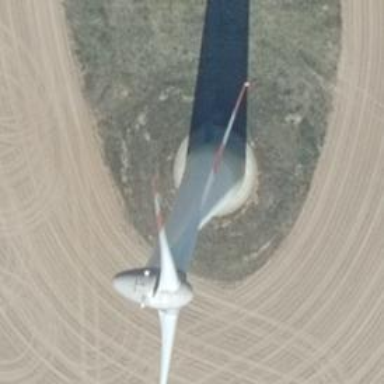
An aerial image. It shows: Wind generator powered by wind turbine.